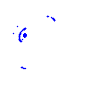
Particle: pion